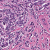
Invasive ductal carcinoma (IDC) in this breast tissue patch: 1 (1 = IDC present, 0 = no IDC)